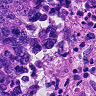
Metastatic tissue present: yes